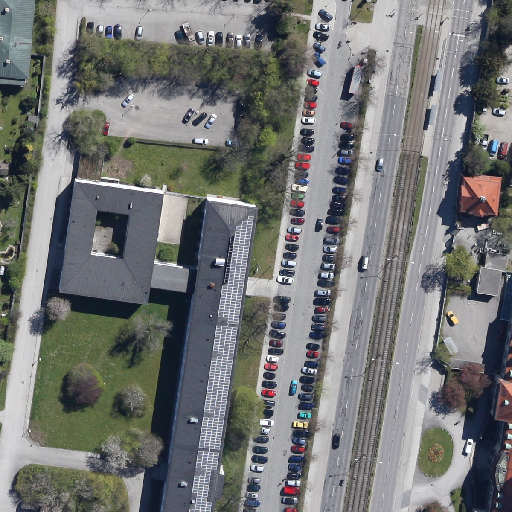
Referring expression: road marking